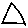
Label: triangle